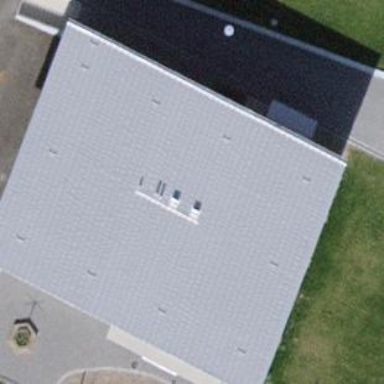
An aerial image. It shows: School building.